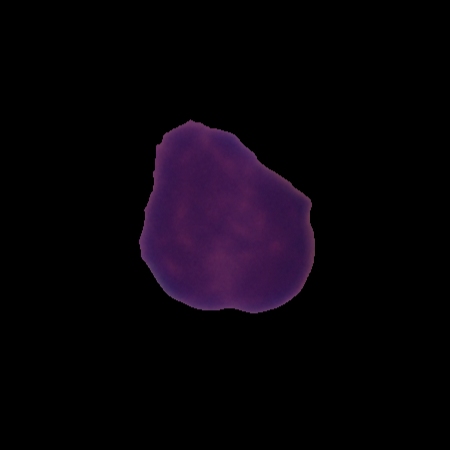
Label: healthy